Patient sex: F
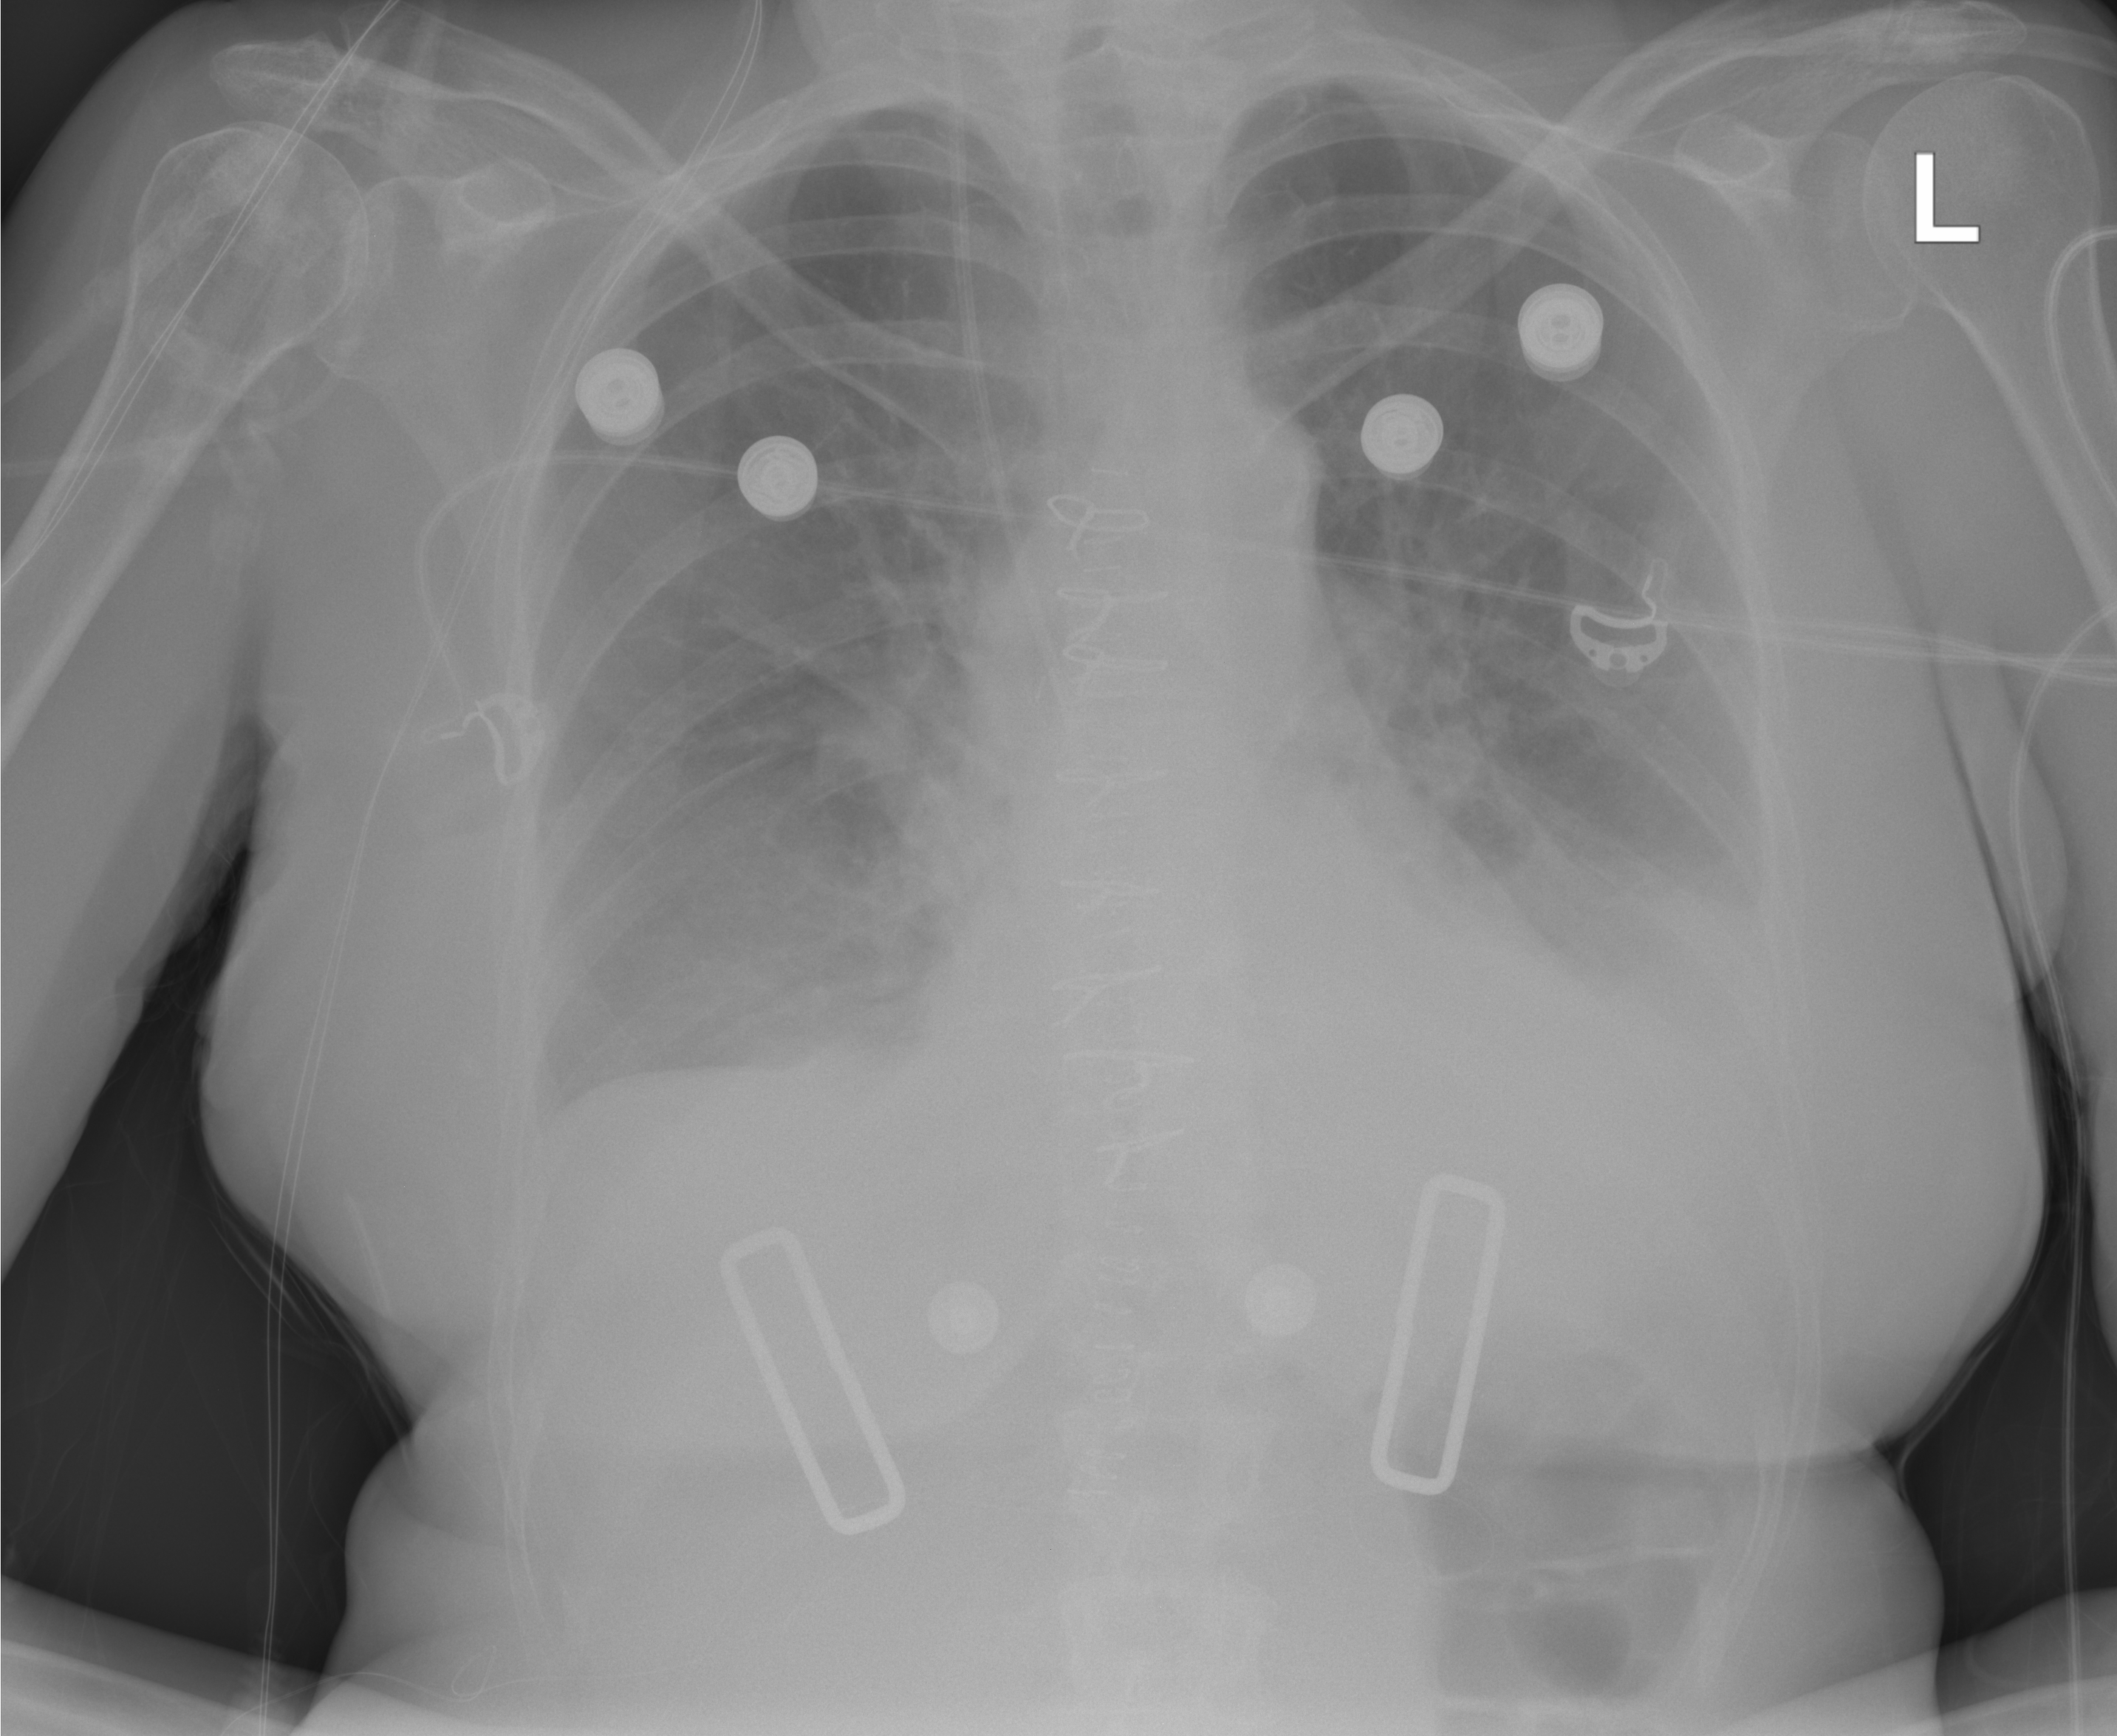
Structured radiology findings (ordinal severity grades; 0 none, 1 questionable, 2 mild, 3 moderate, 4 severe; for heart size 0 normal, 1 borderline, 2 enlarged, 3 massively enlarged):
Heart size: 0
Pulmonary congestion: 2
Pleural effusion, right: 2
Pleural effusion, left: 2
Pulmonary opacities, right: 0
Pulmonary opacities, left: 0
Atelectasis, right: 2
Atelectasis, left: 2